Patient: sex M, age 58
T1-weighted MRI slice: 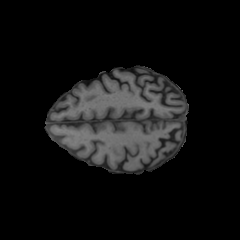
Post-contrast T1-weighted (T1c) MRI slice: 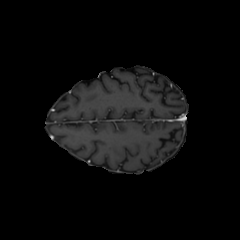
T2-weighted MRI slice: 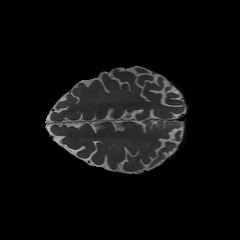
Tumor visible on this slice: no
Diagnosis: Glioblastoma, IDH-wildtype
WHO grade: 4